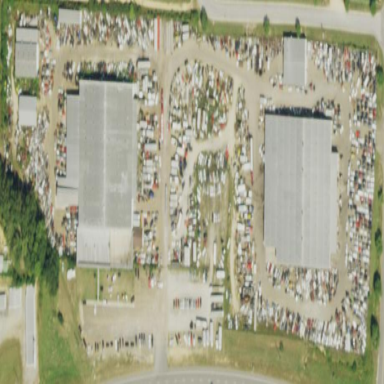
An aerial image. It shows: Scrap yard situated in industrial area.